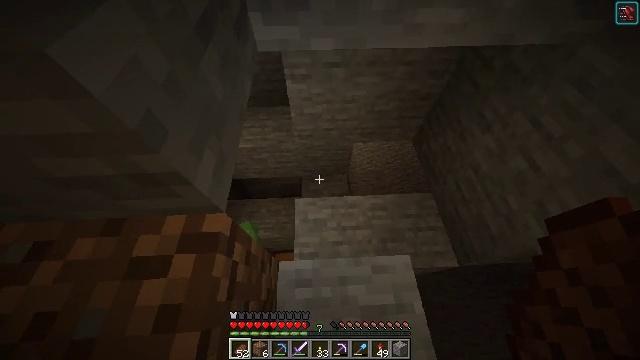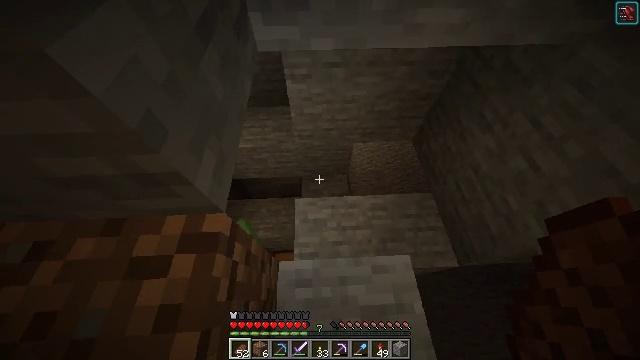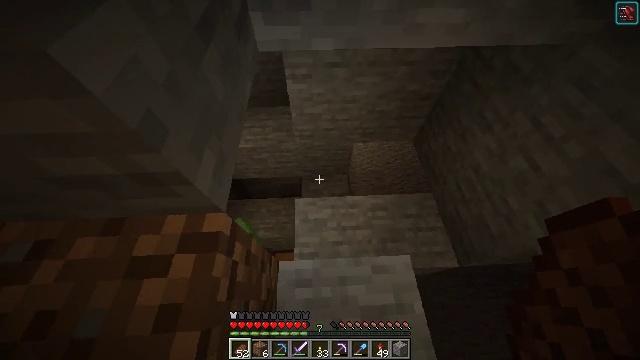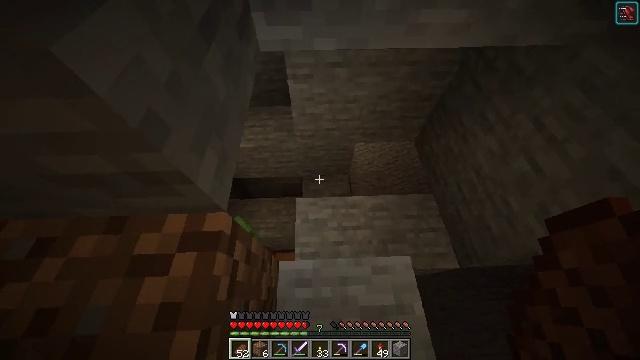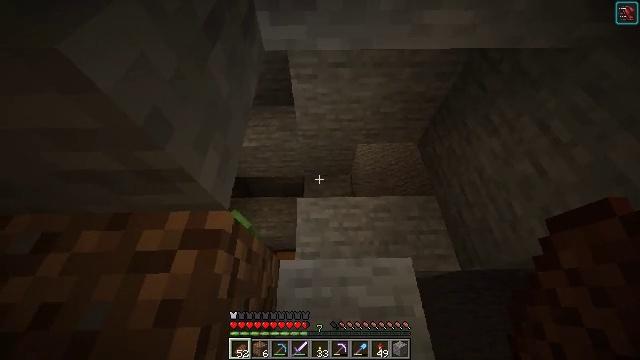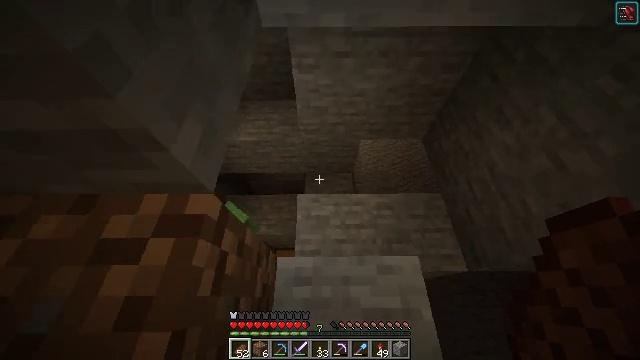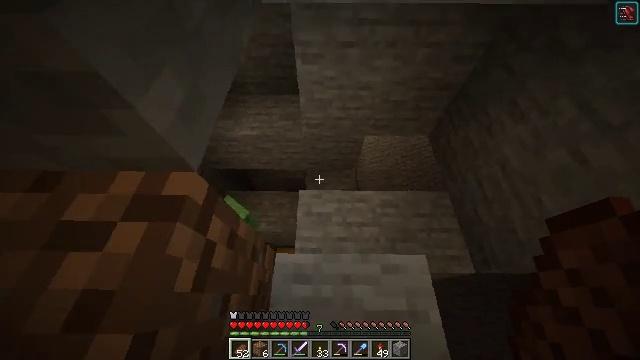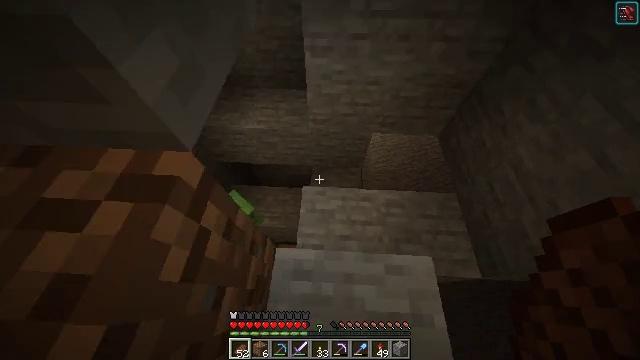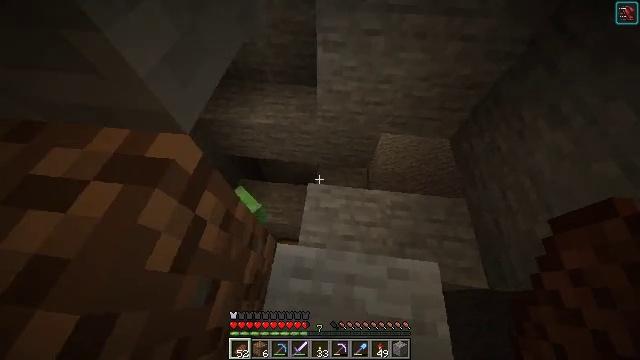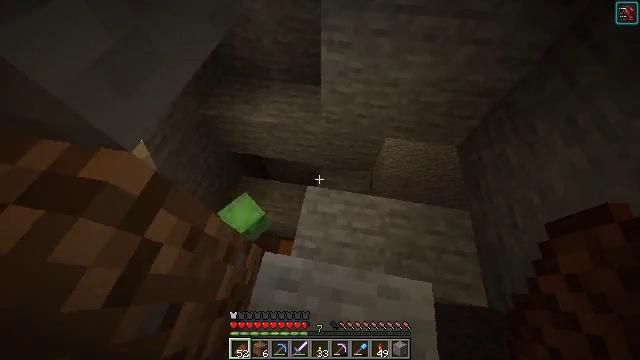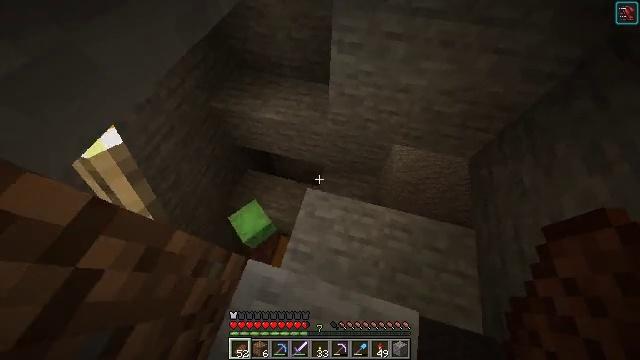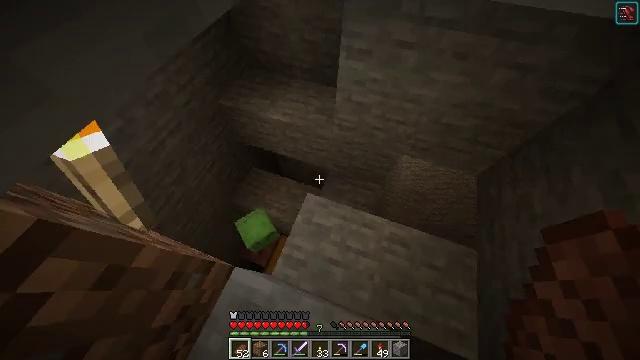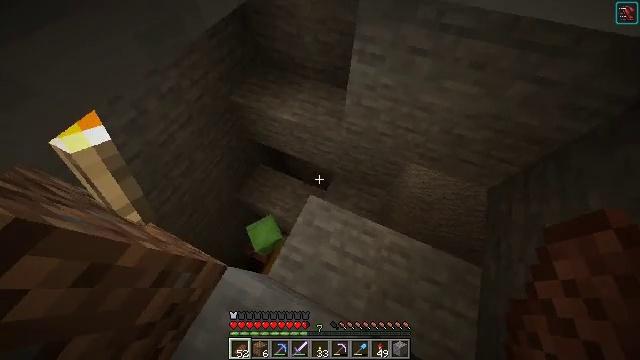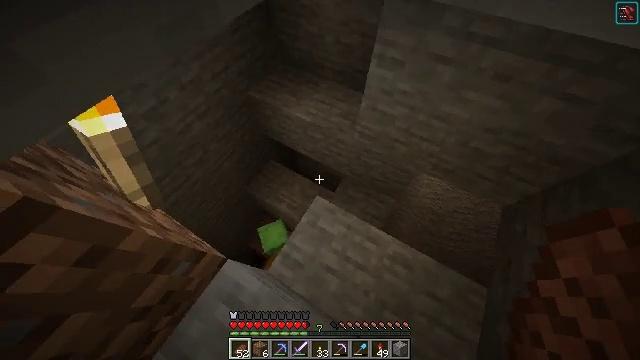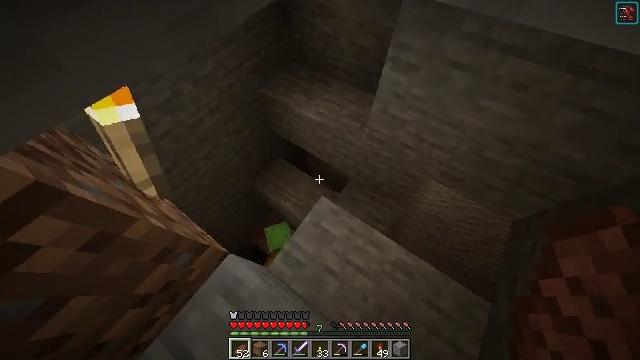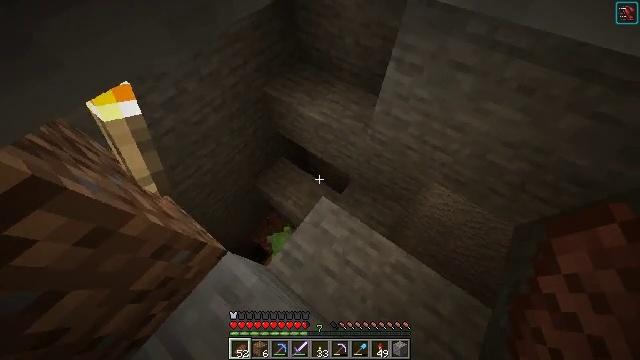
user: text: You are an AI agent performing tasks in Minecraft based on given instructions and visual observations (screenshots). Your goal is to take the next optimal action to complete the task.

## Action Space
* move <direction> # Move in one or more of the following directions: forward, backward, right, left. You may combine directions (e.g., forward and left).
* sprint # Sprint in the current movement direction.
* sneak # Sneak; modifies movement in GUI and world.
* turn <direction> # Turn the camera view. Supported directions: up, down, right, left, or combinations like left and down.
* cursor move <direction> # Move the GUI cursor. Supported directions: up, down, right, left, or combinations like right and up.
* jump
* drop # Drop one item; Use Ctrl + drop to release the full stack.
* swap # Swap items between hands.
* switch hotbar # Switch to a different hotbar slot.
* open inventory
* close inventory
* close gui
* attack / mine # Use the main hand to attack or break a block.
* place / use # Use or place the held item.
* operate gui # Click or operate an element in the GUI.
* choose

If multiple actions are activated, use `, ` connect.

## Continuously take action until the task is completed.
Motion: motion action
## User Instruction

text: Hunt mobs.
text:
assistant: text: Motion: no_op
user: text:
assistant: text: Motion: no_op
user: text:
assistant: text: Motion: no_op
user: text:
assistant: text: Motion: sneak, turn left
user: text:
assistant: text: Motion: sneak
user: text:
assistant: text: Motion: sneak, turn left
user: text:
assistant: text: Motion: sneak, turn left
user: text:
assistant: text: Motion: move forward and move right, sneak, turn left
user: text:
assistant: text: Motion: move forward and move right, sneak, turn left
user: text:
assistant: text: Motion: move forward and move right, sneak, turn left and down
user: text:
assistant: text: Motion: move forward and move right, sneak, turn left
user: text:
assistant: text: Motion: sneak, turn left
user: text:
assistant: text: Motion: sneak, turn left
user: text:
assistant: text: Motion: sneak, turn left
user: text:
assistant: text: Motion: sneak, turn left
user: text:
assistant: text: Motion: sneak
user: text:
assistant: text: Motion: sneak
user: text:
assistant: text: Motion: sneak
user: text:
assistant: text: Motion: sneak, turn left
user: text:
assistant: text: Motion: sneak, turn left
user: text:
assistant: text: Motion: sneak, turn left
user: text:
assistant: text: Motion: sneak, turn left
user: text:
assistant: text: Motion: sneak
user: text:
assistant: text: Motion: sneak, turn up
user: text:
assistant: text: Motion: sneak, turn up
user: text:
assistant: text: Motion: move forward, sneak
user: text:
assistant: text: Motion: move forward and move right
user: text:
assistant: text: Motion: move forward and move right, turn right
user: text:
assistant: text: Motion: move right, turn down
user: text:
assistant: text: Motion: turn left and down